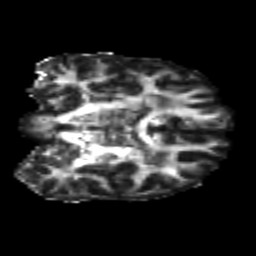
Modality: FA
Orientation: coronal
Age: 22
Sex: male
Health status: healthy
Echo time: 0.074 s